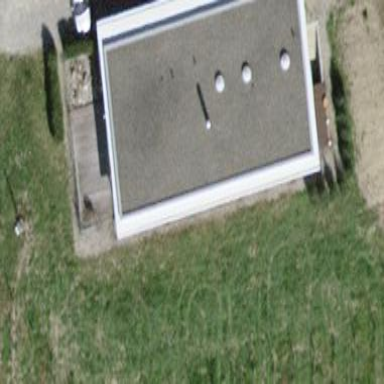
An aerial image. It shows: Building with flat roof.